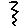
Label: zigzag